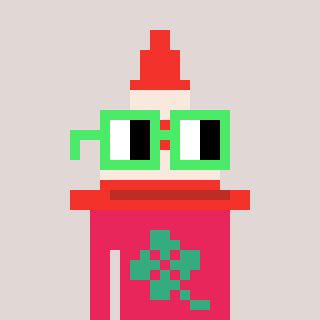
a pixel art character with square light green glasses, a cone-shaped head and a redpinkish-colored body on a warm background